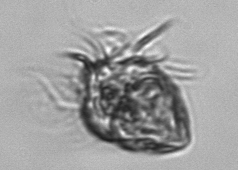
Label: Strombidium_morphotype1